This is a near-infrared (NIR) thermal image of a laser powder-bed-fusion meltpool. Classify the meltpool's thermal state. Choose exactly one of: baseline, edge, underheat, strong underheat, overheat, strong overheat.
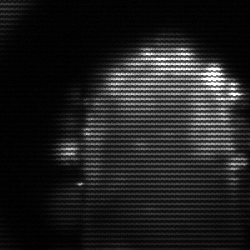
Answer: baseline